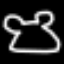
Label: frog